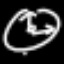
Label: clock